Question: I have read many articles, documentations, tutorials but I am still confused about how android uses layouts and drawable.
Please correct me if I am wrong !
I know DPI stand for (density independent pixel) dp == dpi (no difference). So, that means if two devices with same size but different densities will produce the same object size (ex. ImageView) but in different quality?

If I am right, that means if I have an image, I should put the picture with the highest quality in res/ldpi, and the other picture with lowest quality in res/mdpi folder? What is the difference between images that are in res/mdpi and res/hdpi? Sizes, quality or what?
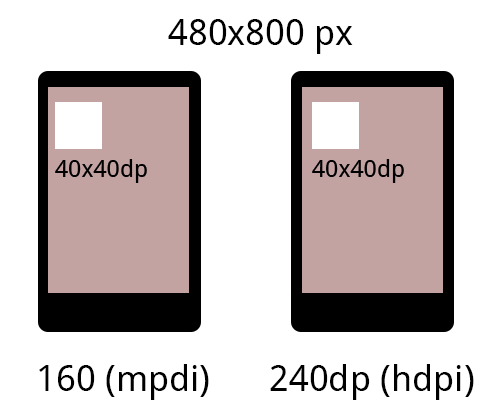
Answer: Let's say you have an image and want to display it the same size regardless of your device dpi. Then you use dp to ensure this. Since the size is the same, let's say 1 cm, in the low dpi device there will be less pixels in that cm, let's say 160, thus a lower resolution image will be enough. In particular a 160x160 pixel image will be the right size.
In a higher dpi device, e.g. with 200 pixels per cm, you will need a higher resolution version, or better you can use a higher resolution image, for example a 200x200 one.
They will still e the same size, but the one in the hdpi device will have more details.
Here you find the ratios you should consider when resizing your images (many tools can do this automatically):
<URL>
> The logical density of the display. This is a scaling factor for the Density Independent Pixel unit, where one DIP is one pixel on an approximately 160 dpi screen (for example a 240x320, 1.5"x2" screen), providing the baseline of the system's display. Thus on a 160dpi screen this density value will be 1; on a 120 dpi screen it would be .75; etc.